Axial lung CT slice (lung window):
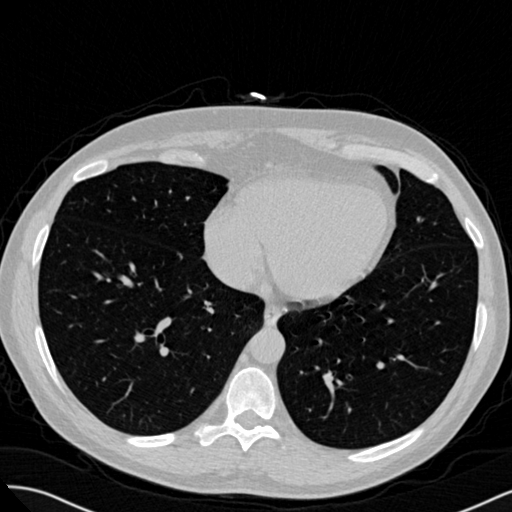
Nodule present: no